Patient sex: F
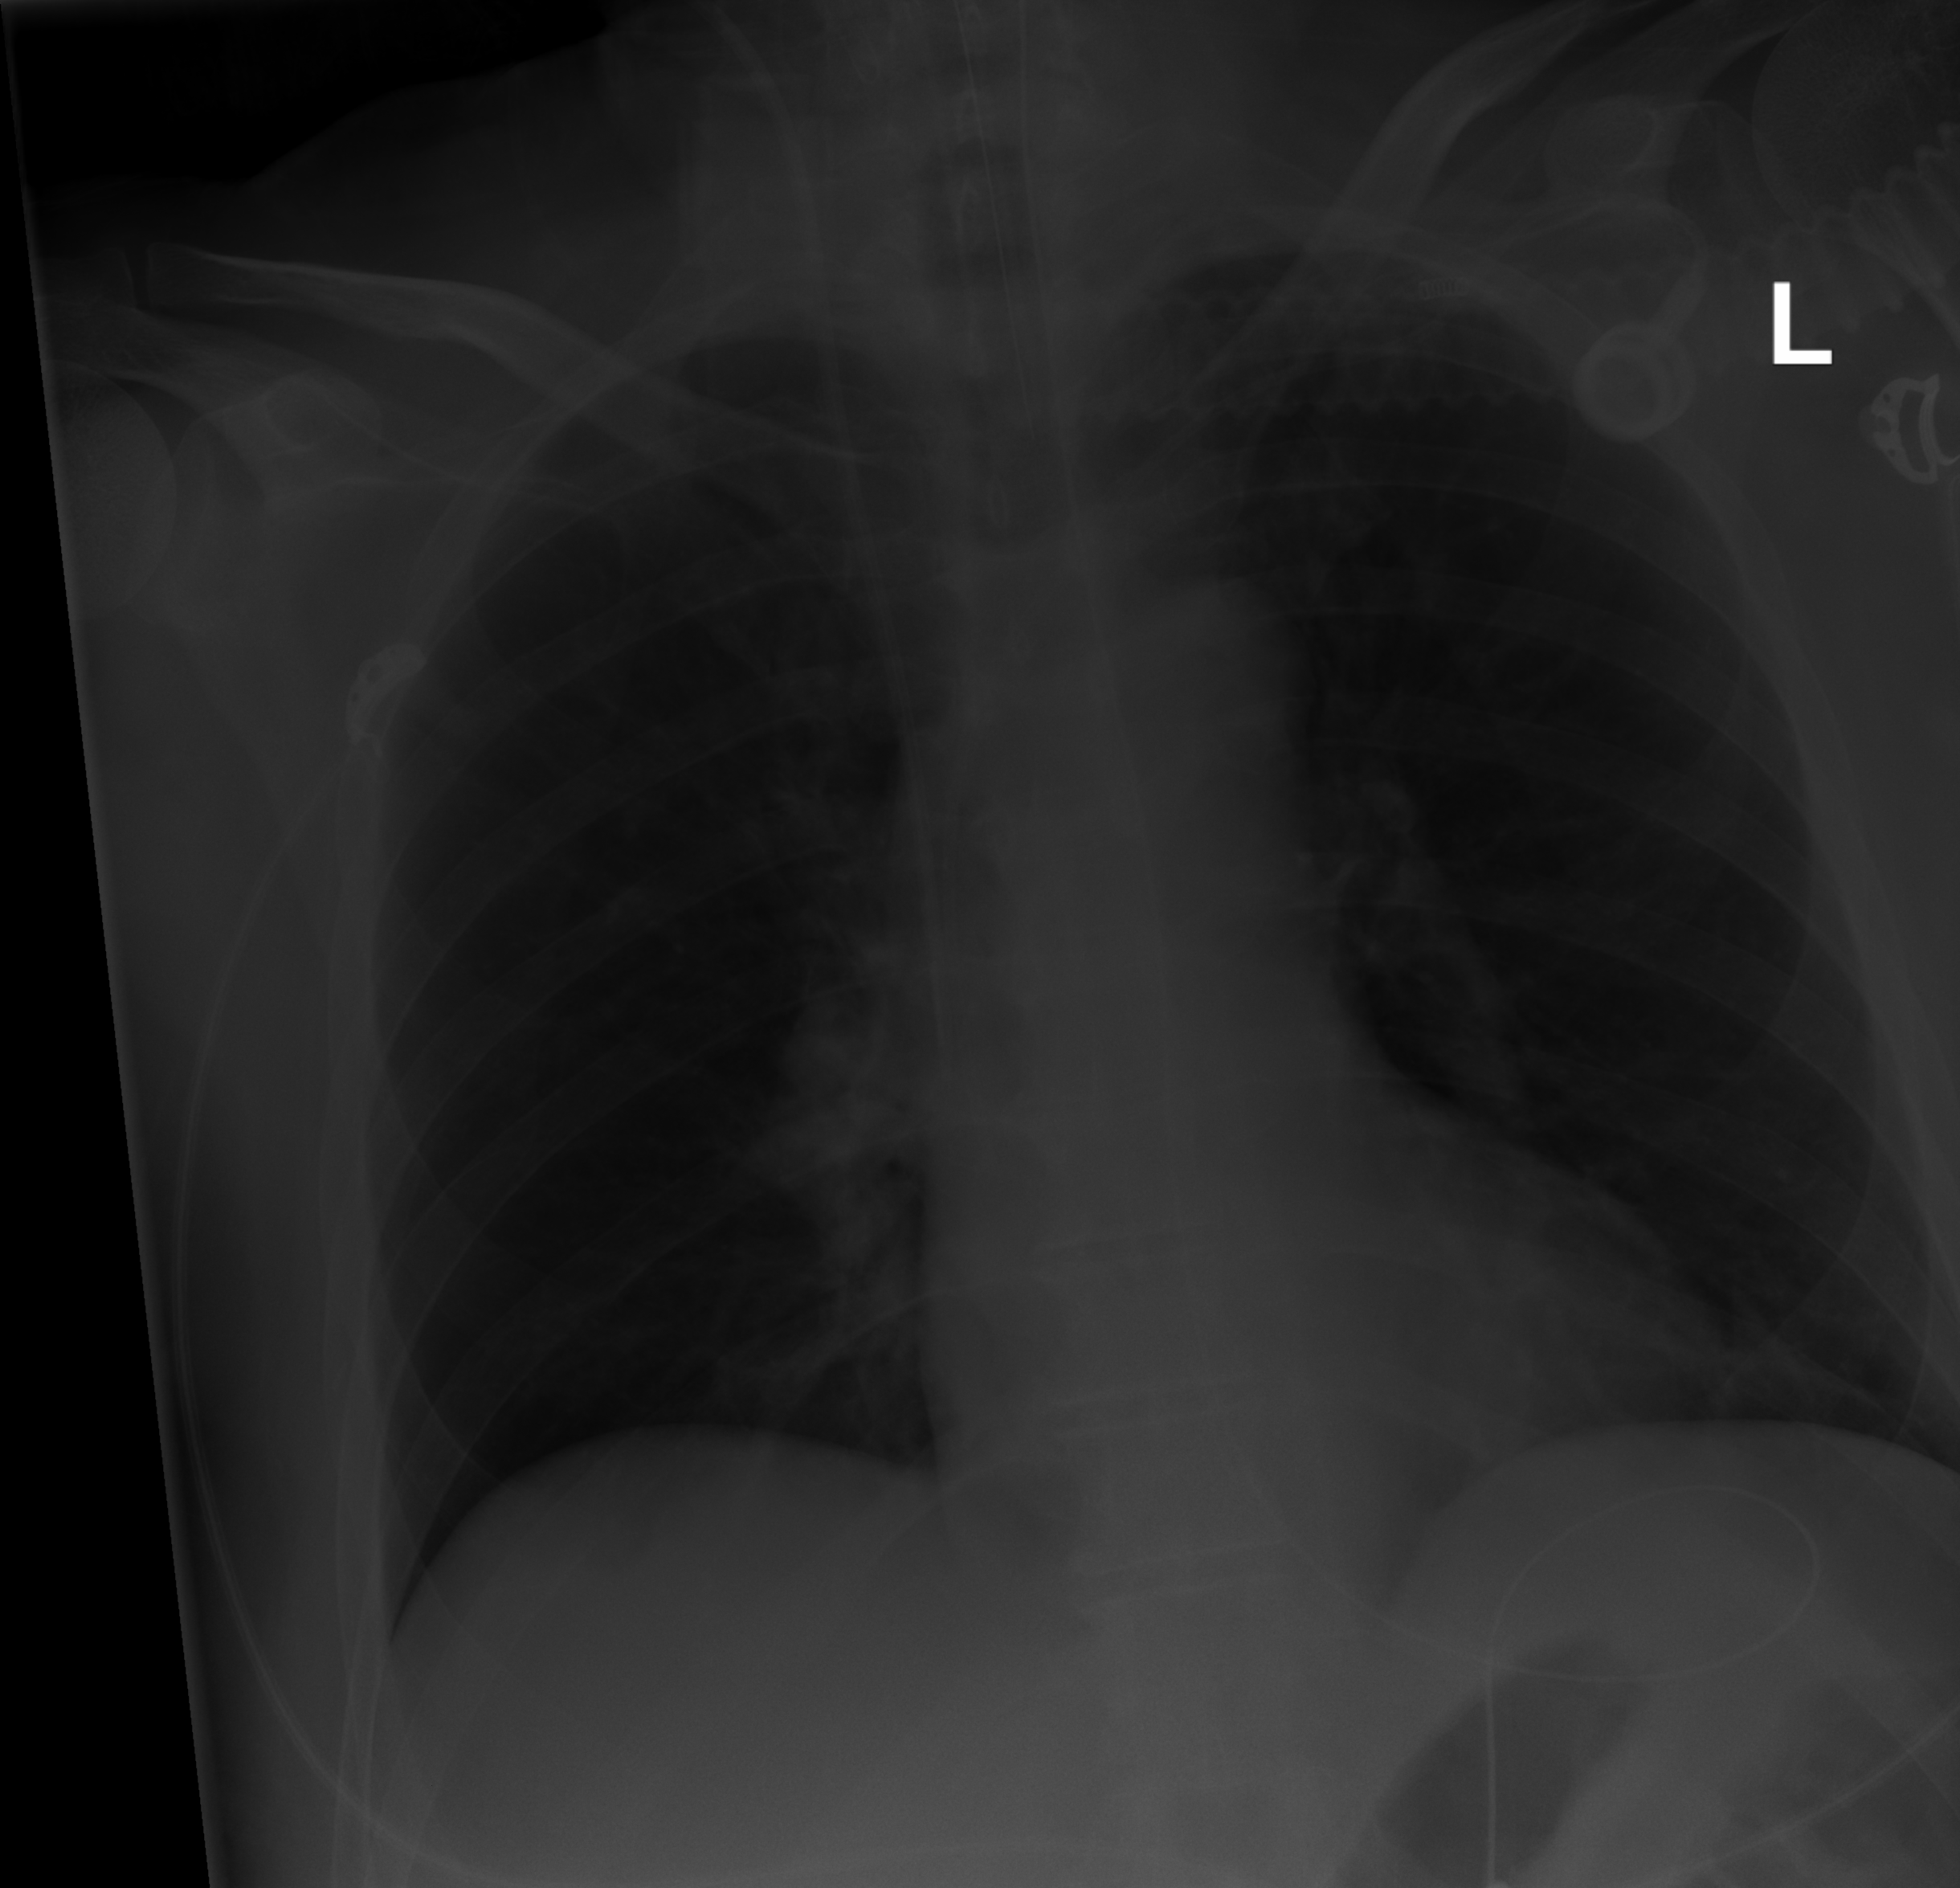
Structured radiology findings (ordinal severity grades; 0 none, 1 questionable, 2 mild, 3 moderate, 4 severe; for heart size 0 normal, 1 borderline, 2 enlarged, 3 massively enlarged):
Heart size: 0
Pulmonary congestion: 0
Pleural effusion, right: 0
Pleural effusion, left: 0
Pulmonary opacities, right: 2
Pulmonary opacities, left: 0
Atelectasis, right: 2
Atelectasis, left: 0